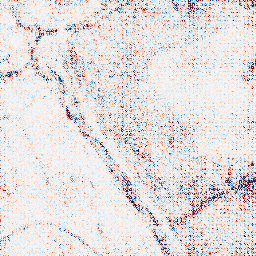
Category: wavelet
Decomposition family: wavelet_dwt
Decomposition parameters: wavelet: db4
level: 1
Upsampling method: regularized
Upsampling parameters: scale: 4
lambda_reg: 0.1
Upsampling scale: 4